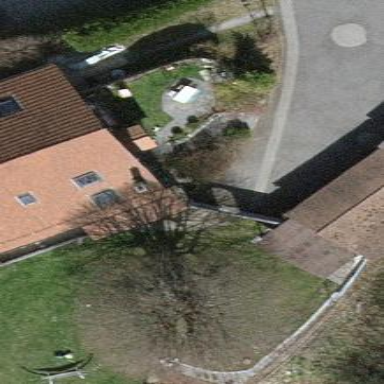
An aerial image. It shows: Simple and straightforward house.